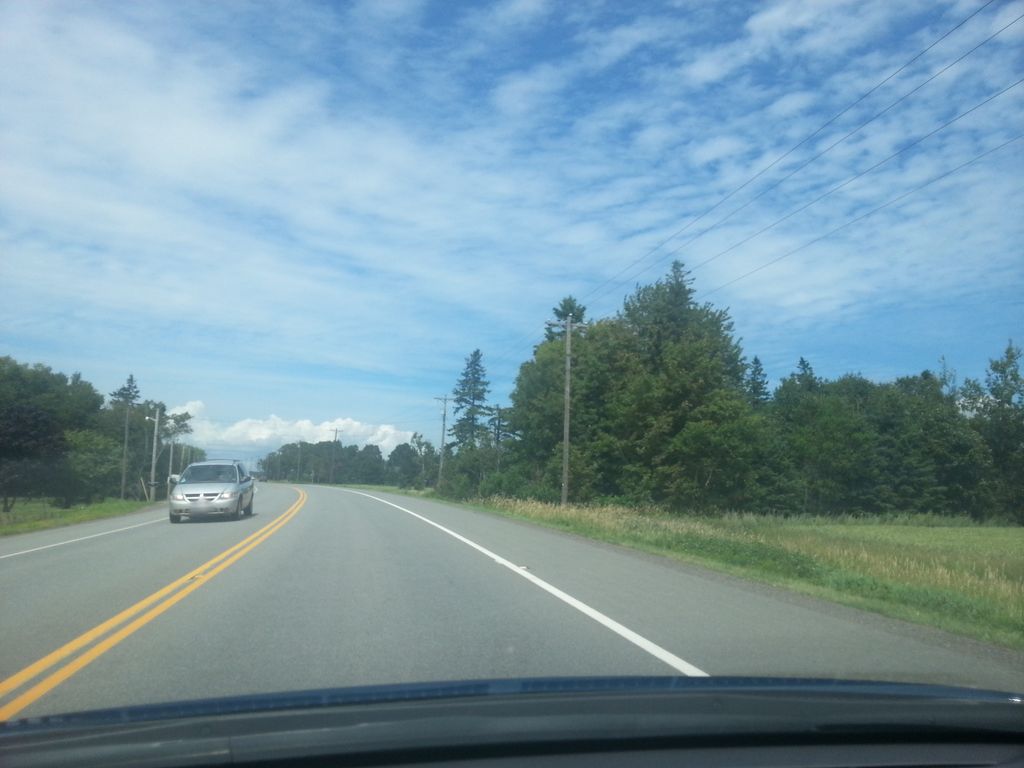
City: charlottetown